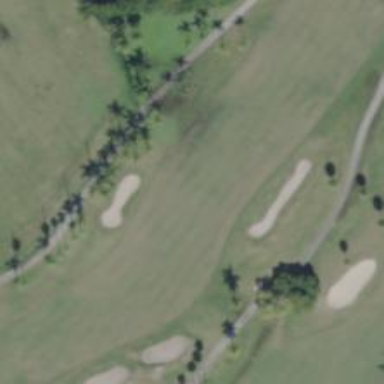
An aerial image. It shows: Golf hole.